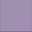
Piece: xx